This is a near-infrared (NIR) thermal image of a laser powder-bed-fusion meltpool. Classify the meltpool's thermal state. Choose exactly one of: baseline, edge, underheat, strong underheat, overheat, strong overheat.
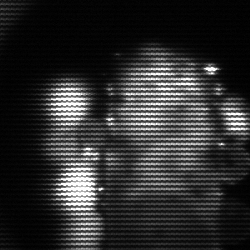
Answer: strong underheat